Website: walmart
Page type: customer-info-address
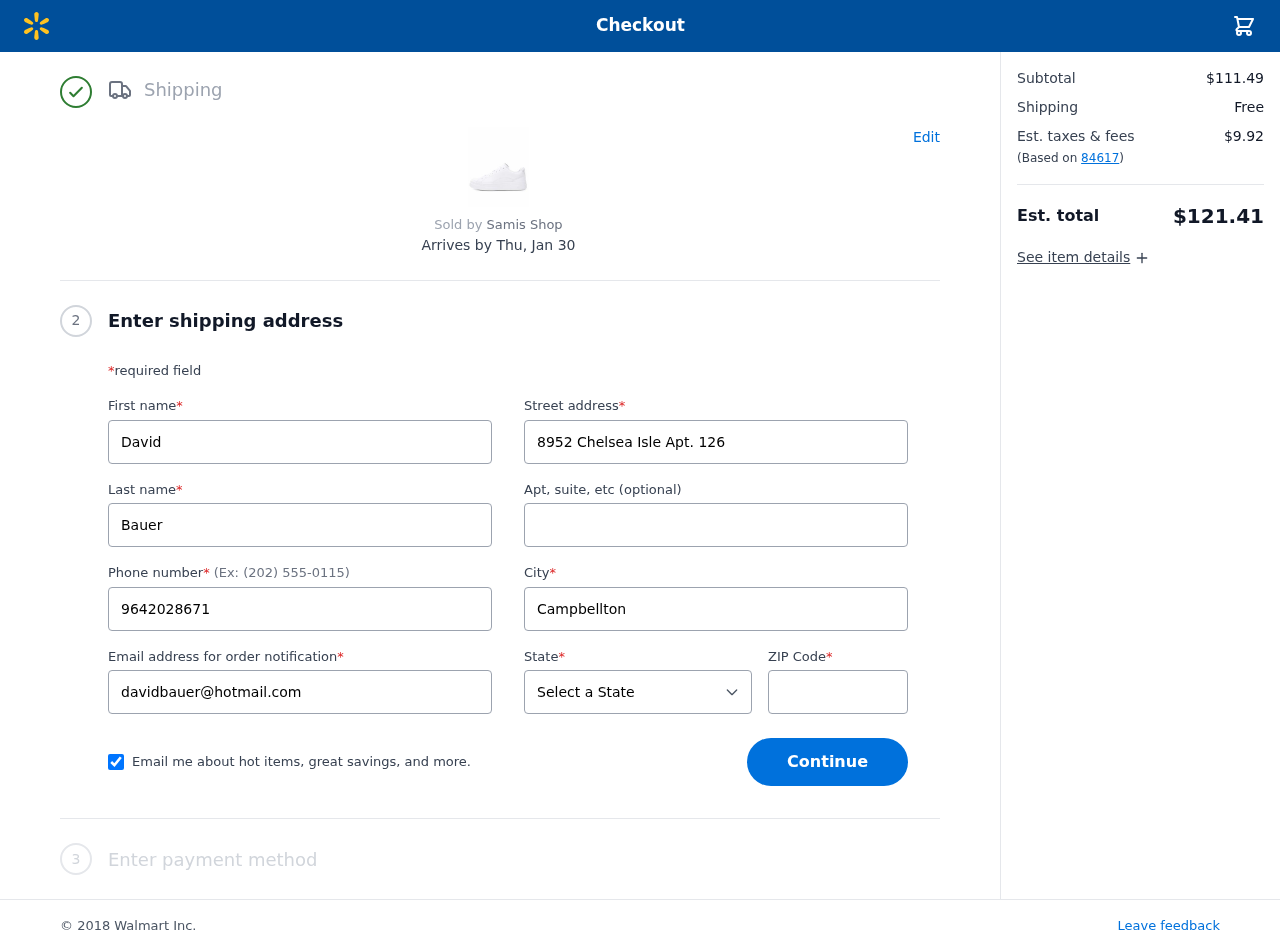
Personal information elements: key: PII_CITY
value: Campbellton
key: PII_EMAIL
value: davidbauer@hotmail.com
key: PII_FIRSTNAME
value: David
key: PII_LASTNAME
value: Bauer
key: PII_PHONE
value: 9642028671
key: PII_POSTCODE
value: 84617
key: PII_STATE
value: Ohio
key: PII_STREET
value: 8952 Chelsea Isle Apt. 126
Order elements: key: ORDER_DELIVERY_DATE
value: Thu, Jan 30
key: ORDER_SUBTOTAL
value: $111.49
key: ORDER_SHIPPING_COST
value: Free
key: ORDER_TAX
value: $9.92
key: ORDER_TOTAL
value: $121.41